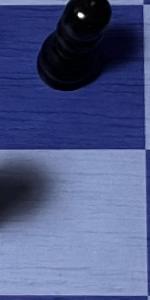
Label: Empty